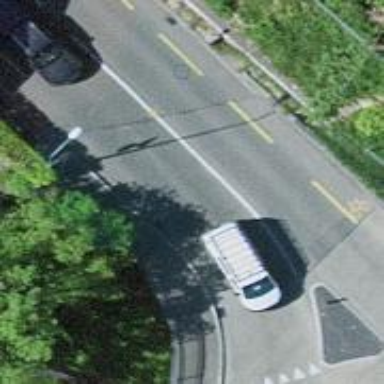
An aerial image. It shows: Secondary road with asphalt surface and dedicated cycle lane.